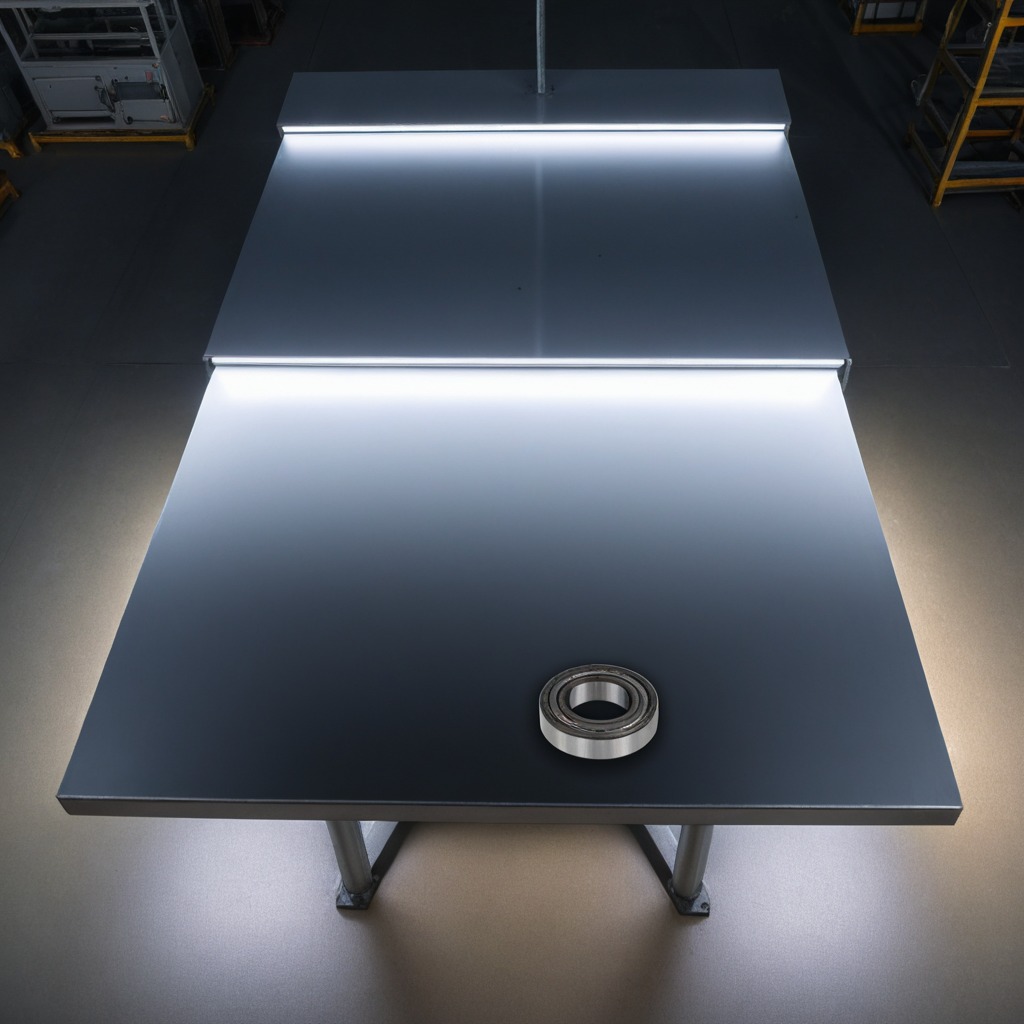
A metal ball bearing is lying on the tabletop in the evening.